Field crop: maize
Growth stage: 1
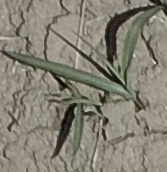
Species: sorghum